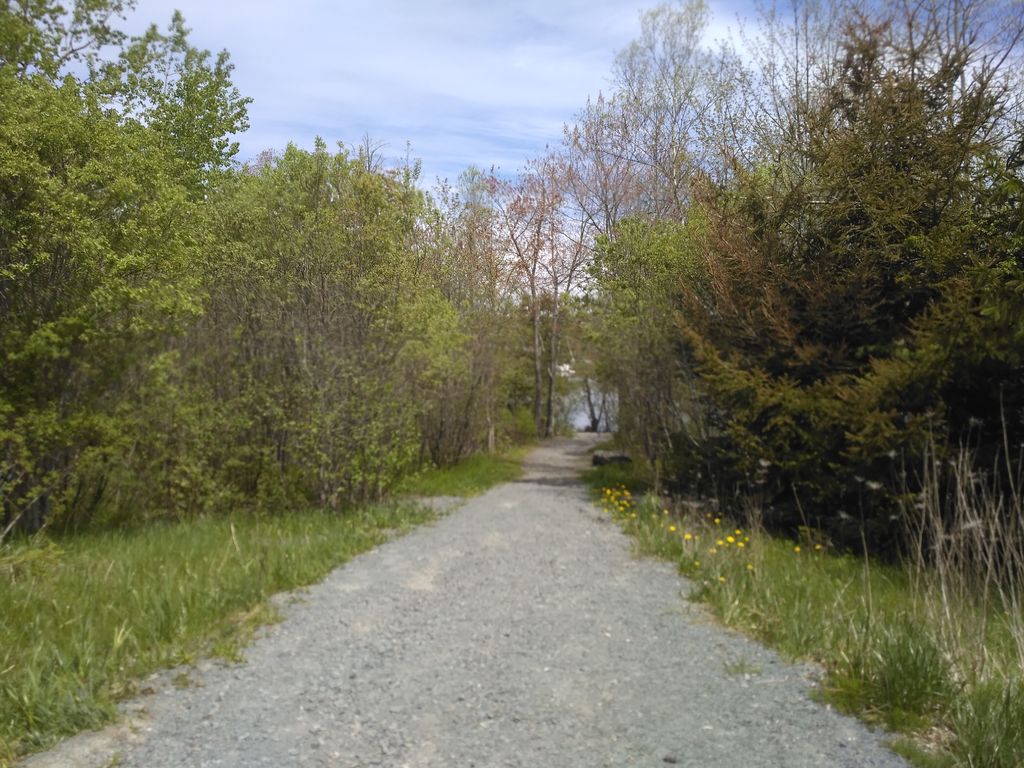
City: halifax